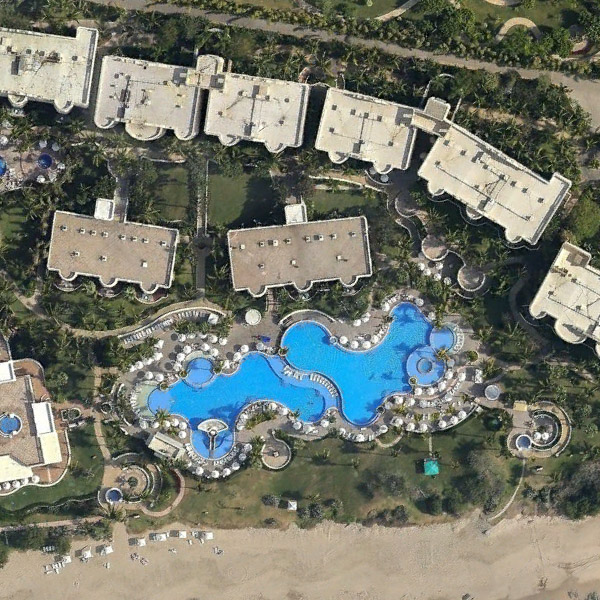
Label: Resort